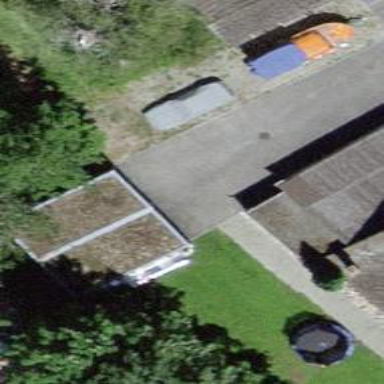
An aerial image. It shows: Garage.